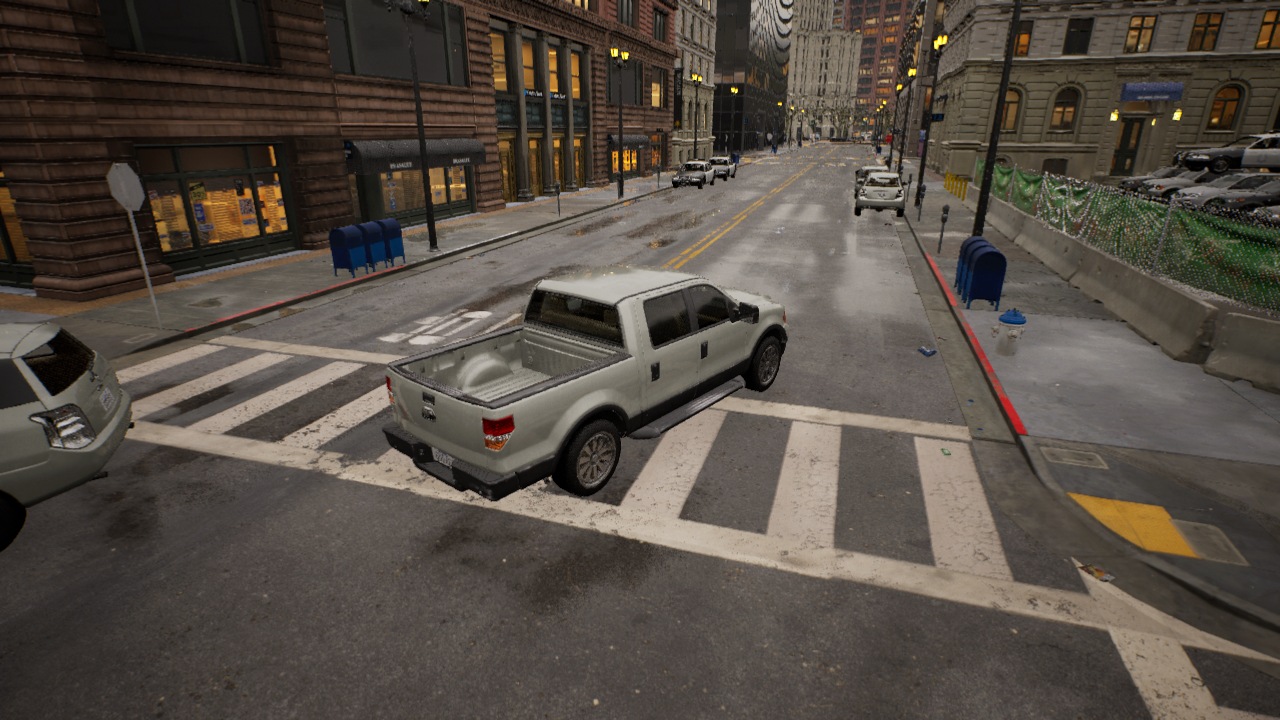
Venue: intersection
Lighting: golden hour
Vehicle rig: pickup